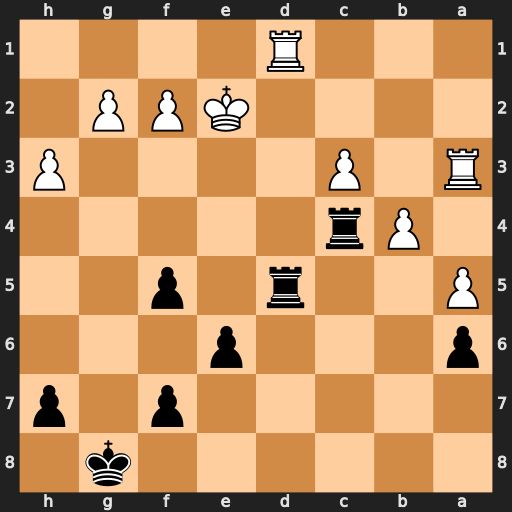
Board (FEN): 6k1/5p1p/p3p3/P2r1p2/1Pr5/R1P4P/4KPP1/3R4
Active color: b
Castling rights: -
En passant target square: -
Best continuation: Re4+ Kf3 Rxd1